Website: home-depot
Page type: address-validator
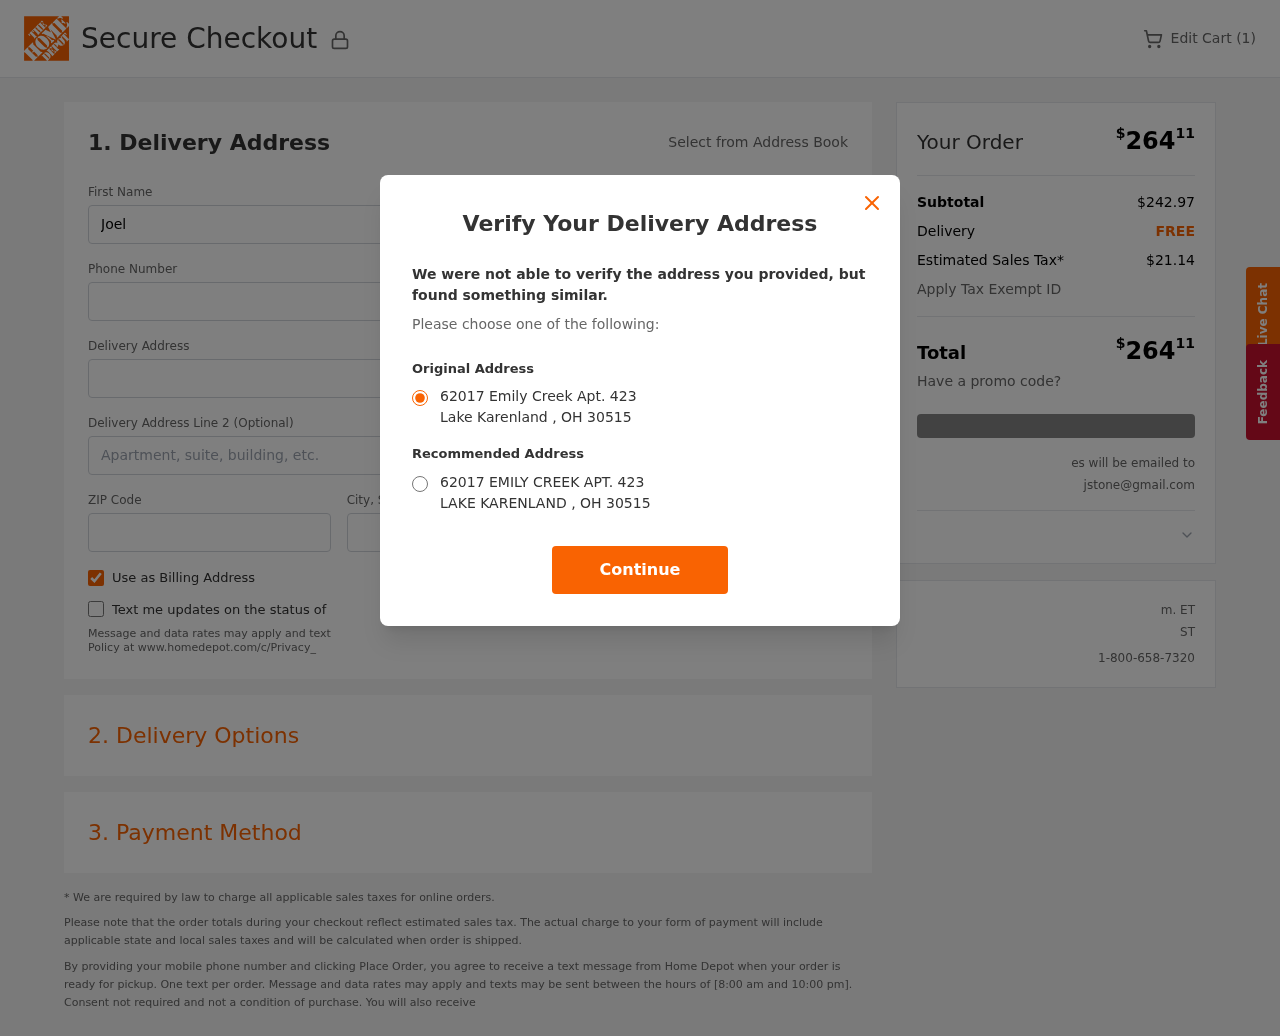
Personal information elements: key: PII_CITY
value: Lake Karenland
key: PII_EMAIL
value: jstone@gmail.com
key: PII_POSTCODE
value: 30515
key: PII_STATE_ABBR
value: OH
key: PII_STREET
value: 62017 Emily Creek Apt. 423
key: PII_FIRSTNAME
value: Joel
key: PII_LASTNAME
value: Stone
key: PII_PHONE
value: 7924534605
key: PII_STREET2
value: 582 Brown Squares Suite 914
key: PII_CITY_STATE
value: Lake Karenland, OH
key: PII_STREET_ALT
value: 62017 EMILY CREEK APT. 423
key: PII_CITY_ALT
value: LAKE KARENLAND
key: PII_POSTCODE_FULL
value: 30515
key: PII_POSTCODE_NUMERIC
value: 30515
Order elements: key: ORDER_NUM_ITEMS
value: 1
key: ORDER_TOTAL
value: $26411
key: ORDER_SUBTOTAL
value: $242.97
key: ORDER_SHIPPING_COST
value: FREE
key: ORDER_TAX
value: $21.14